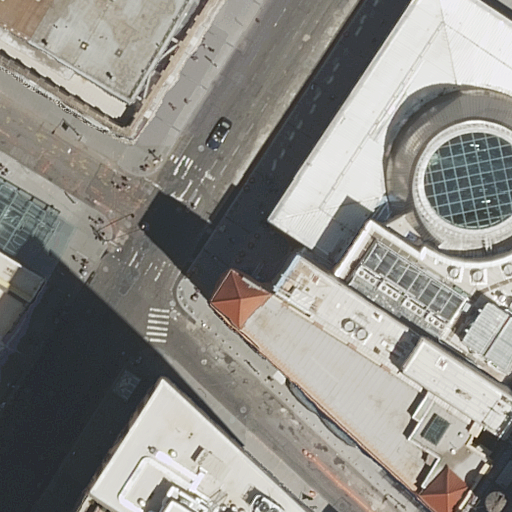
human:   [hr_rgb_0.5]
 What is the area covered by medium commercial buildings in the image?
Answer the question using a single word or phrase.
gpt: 0m2

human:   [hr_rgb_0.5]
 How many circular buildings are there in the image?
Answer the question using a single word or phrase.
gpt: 0

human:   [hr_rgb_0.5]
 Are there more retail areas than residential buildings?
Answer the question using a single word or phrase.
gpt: no

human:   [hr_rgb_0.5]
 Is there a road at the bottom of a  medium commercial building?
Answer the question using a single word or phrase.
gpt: no

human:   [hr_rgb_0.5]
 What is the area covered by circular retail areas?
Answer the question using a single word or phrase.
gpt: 0m2

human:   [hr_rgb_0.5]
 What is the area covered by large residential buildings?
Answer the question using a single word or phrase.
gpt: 6415m2

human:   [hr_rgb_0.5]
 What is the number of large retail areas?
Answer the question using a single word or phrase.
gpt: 0

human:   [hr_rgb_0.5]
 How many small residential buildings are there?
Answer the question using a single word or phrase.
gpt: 1

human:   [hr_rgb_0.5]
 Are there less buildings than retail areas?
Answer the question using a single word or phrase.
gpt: no

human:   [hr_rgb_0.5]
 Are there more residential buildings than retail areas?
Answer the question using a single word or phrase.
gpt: yes

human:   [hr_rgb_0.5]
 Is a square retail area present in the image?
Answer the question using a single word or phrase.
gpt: no

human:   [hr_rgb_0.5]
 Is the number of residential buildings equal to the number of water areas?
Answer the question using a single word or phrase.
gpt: no

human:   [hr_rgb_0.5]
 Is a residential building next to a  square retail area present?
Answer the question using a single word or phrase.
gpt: no

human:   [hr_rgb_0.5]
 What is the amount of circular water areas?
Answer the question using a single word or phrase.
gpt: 0

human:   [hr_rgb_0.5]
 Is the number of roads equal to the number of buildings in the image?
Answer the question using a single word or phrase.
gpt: no

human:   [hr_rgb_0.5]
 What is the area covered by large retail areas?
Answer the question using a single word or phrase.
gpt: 0m2

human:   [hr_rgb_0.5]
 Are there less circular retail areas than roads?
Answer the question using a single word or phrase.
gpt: yes

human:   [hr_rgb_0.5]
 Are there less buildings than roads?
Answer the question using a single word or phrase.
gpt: no

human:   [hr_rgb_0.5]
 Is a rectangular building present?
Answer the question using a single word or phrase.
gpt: yes

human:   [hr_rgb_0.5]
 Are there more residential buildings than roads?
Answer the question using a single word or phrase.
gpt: yes

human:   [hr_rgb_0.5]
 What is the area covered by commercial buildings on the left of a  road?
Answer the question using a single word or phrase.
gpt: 0m2

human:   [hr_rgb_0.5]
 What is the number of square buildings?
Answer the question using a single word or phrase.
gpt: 0

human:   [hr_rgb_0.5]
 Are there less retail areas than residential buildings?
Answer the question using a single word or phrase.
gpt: yes

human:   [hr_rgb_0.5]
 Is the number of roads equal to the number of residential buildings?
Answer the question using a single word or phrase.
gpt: no

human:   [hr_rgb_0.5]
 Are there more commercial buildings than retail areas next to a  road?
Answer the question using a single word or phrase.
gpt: no

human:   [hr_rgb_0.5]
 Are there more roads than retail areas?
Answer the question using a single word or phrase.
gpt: yes

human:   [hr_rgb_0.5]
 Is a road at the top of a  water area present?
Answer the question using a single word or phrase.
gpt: no

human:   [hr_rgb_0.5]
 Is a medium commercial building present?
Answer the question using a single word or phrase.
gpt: no

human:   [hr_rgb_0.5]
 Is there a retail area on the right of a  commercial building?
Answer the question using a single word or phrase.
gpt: no

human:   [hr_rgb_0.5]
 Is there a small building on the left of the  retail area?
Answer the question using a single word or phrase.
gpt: no

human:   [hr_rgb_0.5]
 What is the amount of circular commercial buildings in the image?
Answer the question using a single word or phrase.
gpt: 0

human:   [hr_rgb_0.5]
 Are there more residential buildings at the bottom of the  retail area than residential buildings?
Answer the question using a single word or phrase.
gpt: no

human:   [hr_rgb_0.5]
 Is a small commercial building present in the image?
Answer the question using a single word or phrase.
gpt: no

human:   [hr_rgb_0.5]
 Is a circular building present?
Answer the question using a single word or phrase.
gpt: no

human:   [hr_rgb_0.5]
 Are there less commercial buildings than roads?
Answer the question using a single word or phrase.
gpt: yes

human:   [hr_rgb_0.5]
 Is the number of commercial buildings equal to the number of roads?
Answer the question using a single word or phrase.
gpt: no